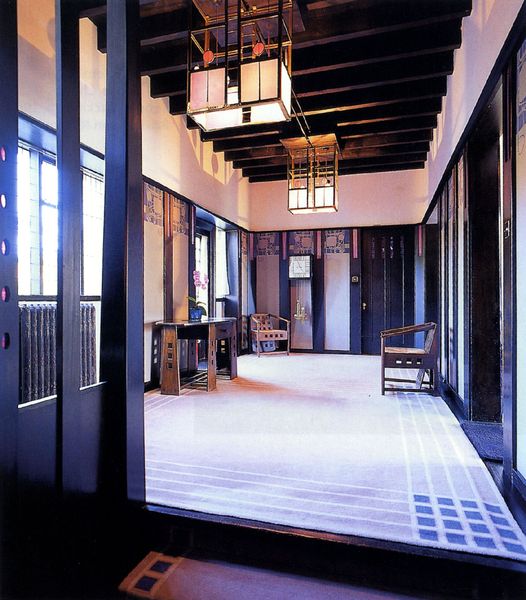
Titel: Helensburgh, Hill House
Künstler: Charles Rennie Mackintosh
Standort: Helensburgh (EU - GB - Schottland)
Schlagwörter: blau, blume, fenster, holz, lampe, lampen, licht, raum, stuhl, stühle, tisch, tür, weiss, zimmer, beige, teppich, wand, innenraum, möbel, vorhang, boden, sessel, decke, innen, leuchte, blumentopf, schrank, schreibtisch, türen, moderne, linien, saal, wohnung, leuchter, lüster, balken, durchgang, stufe, leuchten, halle, foto, rechtecke, lehnstuhl, quadrate, mobiliar, interrieur, fotographie, art nouveau, mackintosh, holzbalken, fußmatte, kästen, ausstattung, ocer, raumausstattung, lehnstühle, arts und crafts